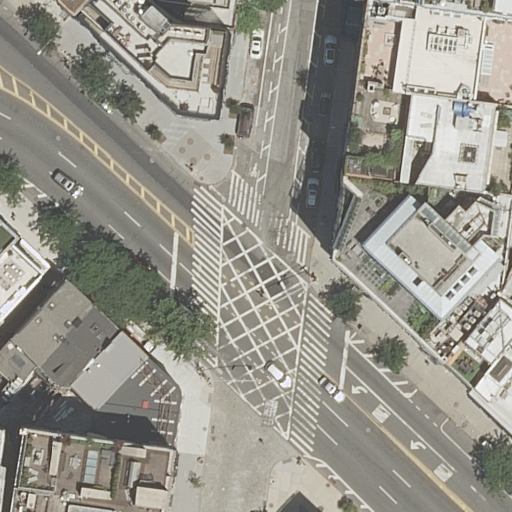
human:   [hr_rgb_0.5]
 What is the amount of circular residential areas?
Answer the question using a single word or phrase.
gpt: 0

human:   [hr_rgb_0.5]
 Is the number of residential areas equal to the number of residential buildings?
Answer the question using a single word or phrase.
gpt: no

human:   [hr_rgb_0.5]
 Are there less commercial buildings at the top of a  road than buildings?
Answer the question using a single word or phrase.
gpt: yes

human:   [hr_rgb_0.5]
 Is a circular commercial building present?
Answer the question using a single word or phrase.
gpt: no

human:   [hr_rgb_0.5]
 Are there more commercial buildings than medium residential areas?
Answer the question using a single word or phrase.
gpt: no

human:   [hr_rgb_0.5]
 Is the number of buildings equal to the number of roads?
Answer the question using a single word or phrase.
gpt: no

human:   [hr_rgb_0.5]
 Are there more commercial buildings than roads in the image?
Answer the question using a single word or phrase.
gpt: no

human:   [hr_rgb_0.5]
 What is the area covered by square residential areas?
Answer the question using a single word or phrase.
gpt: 0m2

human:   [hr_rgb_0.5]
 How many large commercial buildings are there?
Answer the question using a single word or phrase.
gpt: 0

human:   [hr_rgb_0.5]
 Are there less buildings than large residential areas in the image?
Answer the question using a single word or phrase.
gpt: no

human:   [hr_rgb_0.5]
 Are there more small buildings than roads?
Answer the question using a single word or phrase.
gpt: no

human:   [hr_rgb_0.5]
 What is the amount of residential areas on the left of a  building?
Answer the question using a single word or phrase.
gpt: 0

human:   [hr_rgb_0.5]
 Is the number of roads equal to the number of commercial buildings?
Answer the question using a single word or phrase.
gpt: no

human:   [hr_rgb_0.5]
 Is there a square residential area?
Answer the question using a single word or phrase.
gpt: no

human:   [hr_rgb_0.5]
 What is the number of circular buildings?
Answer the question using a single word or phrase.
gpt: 0

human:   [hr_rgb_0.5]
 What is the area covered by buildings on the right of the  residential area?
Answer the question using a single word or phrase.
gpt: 1153m2

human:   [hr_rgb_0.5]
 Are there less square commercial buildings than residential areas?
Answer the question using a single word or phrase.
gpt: yes

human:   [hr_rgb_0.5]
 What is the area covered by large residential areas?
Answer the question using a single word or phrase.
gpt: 10612m2

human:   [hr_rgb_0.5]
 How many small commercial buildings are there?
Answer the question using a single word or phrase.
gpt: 0

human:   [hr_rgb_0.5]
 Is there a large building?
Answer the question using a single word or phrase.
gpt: yes

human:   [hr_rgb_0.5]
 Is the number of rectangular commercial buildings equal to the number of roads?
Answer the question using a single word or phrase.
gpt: no

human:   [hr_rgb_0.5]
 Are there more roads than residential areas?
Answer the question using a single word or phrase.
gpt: yes

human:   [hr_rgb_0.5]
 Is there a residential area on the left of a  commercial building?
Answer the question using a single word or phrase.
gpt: no

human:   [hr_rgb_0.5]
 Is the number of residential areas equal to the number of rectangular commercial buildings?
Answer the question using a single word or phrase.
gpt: no

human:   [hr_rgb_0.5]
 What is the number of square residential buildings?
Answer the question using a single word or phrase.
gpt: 0

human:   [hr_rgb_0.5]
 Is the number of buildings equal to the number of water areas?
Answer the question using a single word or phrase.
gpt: no

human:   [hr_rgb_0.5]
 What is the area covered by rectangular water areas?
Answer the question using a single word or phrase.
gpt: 0m2

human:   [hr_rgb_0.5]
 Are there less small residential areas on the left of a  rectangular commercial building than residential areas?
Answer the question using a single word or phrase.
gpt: yes

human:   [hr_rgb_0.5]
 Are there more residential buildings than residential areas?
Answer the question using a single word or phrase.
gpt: yes

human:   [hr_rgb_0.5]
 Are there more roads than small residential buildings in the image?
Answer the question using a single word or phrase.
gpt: yes

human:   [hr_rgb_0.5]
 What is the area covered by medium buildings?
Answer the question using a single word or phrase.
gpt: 1504m2

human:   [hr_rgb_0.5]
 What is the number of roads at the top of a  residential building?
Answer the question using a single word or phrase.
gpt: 9

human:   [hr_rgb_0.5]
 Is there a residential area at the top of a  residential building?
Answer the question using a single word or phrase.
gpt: yes

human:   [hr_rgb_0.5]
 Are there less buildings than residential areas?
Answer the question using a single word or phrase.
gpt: no

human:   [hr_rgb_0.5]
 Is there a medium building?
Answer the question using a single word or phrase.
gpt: yes

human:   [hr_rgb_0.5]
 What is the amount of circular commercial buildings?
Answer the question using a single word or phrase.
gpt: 0